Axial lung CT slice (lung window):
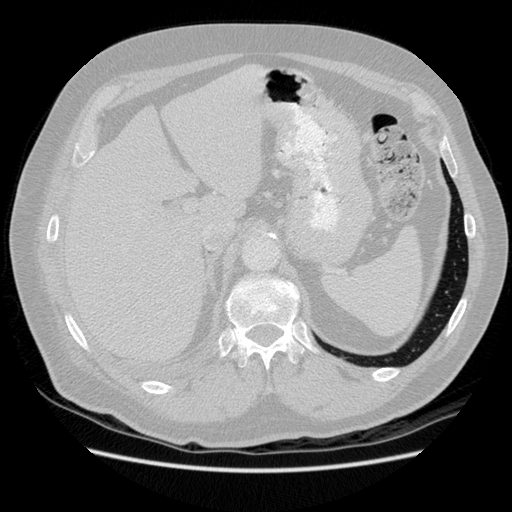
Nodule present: no